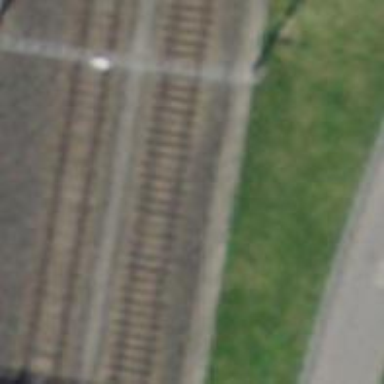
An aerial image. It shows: Railway track with electrified contact lines. This is siding track.